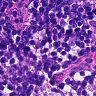
Metastatic tissue present: no